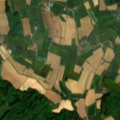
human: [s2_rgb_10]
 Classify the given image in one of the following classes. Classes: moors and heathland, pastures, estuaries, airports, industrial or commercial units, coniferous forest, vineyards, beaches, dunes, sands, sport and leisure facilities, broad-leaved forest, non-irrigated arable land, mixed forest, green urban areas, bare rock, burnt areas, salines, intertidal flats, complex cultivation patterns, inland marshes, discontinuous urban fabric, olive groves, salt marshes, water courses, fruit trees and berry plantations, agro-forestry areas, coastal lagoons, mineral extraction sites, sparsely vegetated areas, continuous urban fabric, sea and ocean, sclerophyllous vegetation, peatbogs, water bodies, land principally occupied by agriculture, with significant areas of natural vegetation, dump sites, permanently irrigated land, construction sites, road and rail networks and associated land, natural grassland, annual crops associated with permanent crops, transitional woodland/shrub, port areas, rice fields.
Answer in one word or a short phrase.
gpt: non-irrigated arable land, pastures, complex cultivation patterns, land principally occupied by agriculture, with significant areas of natural vegetation, broad-leaved forest